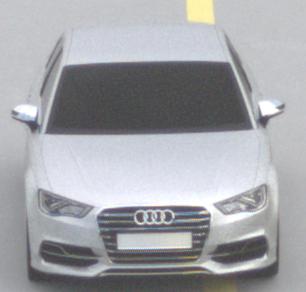
Make: Audi
Model: S3
Detailed model: 8V
Model produced from: 2013
Model produced until: 2020
Doors: 4
Color: white
Road condition: dry road
Daytime: midday
Contrast: low contrast